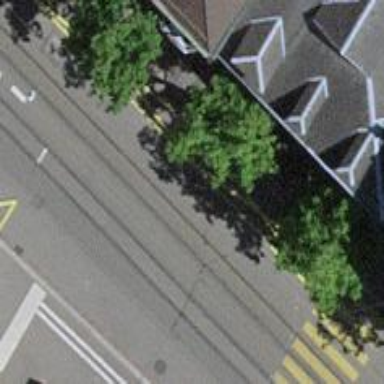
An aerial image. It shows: Tram level crossing on the railway.